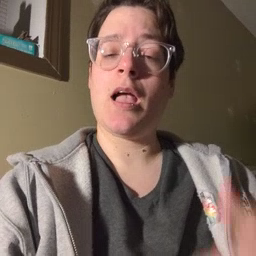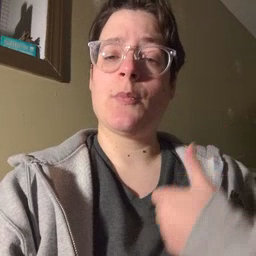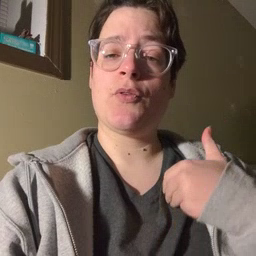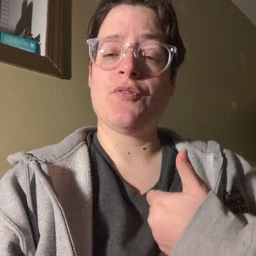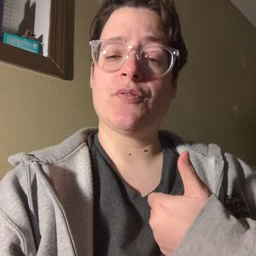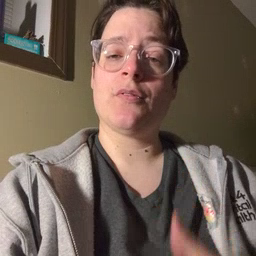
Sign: animal